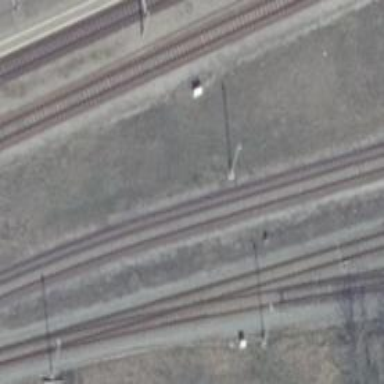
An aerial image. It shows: Railway signal.